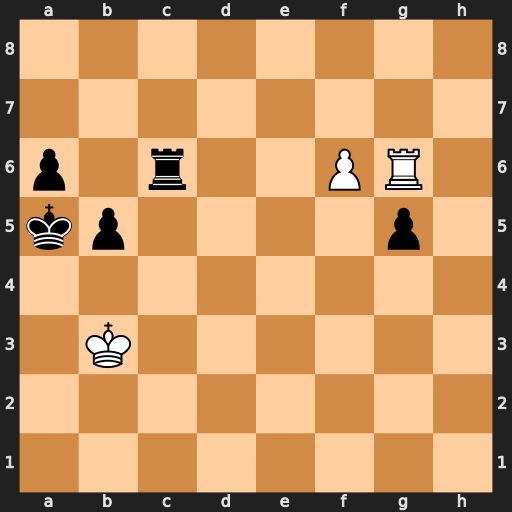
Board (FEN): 8/8/p1r2PR1/kp4p1/8/1K6/8/8
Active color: w
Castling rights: -
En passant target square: -
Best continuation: f7 Rxg6 f8=Q